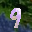
Label: 9